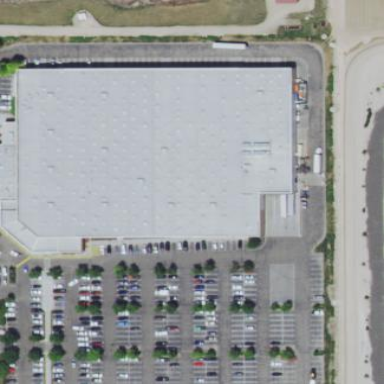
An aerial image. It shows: Wholesale shop within building.